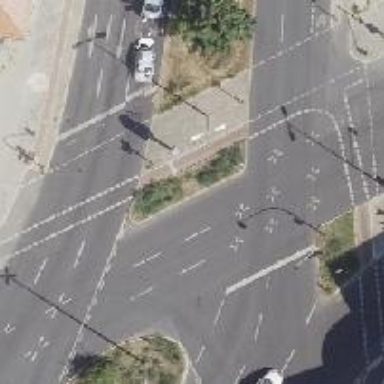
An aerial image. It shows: Footway that serves as traffic island.